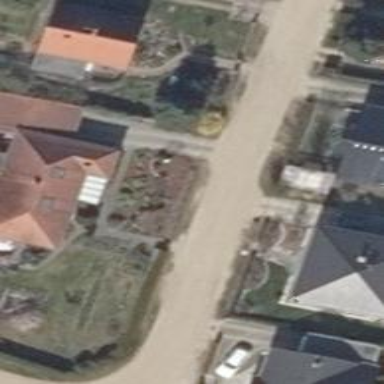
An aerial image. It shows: Driveway leading to service road.